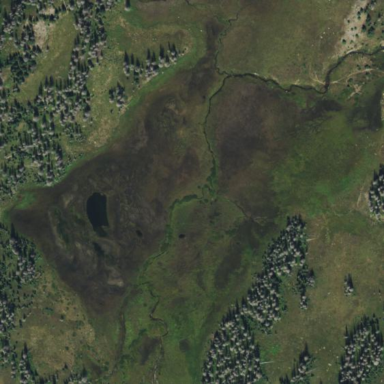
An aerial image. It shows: Swampy wetland area.